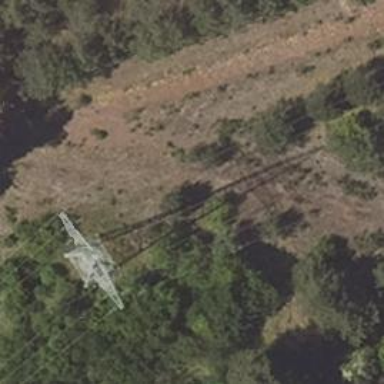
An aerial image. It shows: Abandoned railway yard.